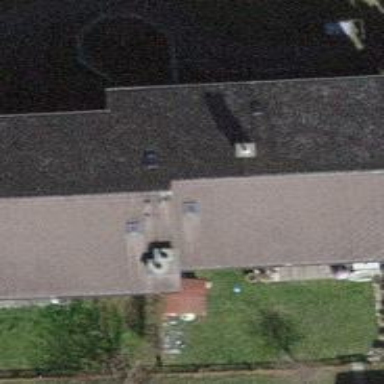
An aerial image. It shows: Gabled roof adorns the apartments building.